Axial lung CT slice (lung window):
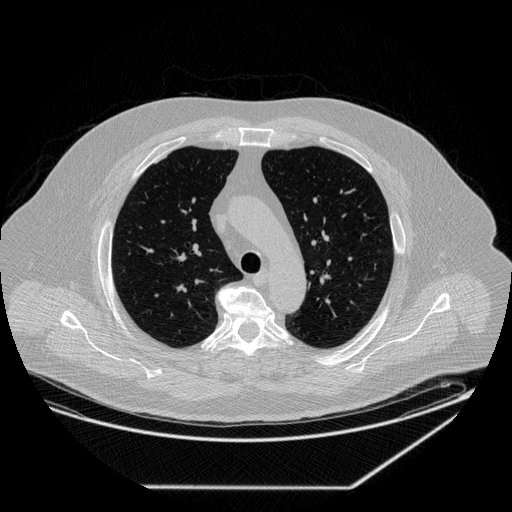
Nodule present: no